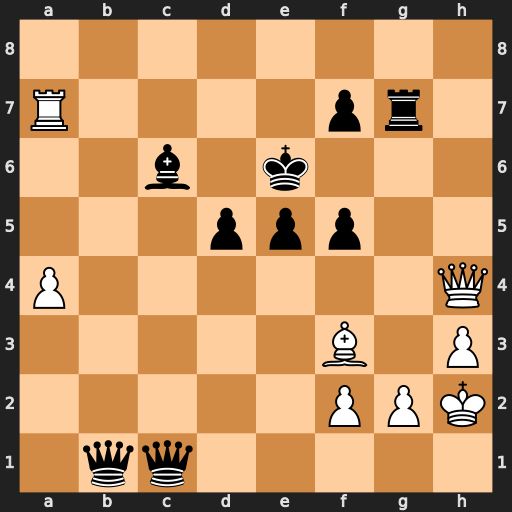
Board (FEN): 8/R4pr1/2b1k3/3ppp2/P6Q/5B1P/5PPK/1qq5
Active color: w
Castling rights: -
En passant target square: -
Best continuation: Qe7#